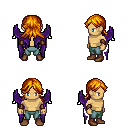
a pixel art fantasy rpg character, male body template, human, tanned skin, purple wings, teal pants, dark blonde loose hair, leather bracers, brown shoes, four views (front, back, left, right), 2x2 character sprite sheet, small pixel art, hard edges, no anti-aliasing